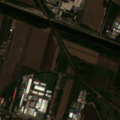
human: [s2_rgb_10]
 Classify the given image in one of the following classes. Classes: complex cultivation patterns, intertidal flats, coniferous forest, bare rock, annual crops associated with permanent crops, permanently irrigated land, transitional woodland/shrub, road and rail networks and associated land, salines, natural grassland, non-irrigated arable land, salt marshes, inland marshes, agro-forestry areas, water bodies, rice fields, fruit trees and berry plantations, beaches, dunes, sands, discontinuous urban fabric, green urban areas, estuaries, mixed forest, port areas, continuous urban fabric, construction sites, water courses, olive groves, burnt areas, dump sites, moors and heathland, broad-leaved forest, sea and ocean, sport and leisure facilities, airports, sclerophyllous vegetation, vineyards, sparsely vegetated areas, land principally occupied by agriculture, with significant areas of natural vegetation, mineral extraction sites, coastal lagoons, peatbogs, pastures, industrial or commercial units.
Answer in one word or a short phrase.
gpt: discontinuous urban fabric, industrial or commercial units, road and rail networks and associated land, non-irrigated arable land, complex cultivation patterns, water courses